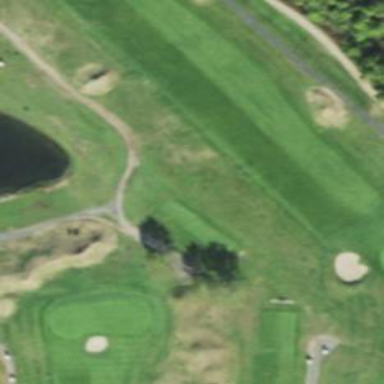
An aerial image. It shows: Pathway for golfing.